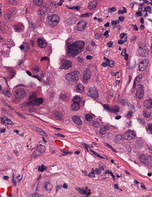
Tumor epithelial tissue: yes
Tumor-associated stroma tissue: yes
Normal tissue: no